Question:
I Have attached an image showing my data and what i want to achieve.
My code is not working properly . it copies data for 14 and bb1 and after that it gets stuck in the loop. Please help me to correct.
Why i want to use find method is , in H row for ex , i will have around 20 to 30 ids to match in 1000 rows ..so looping a whole row will take long time .
any idea how to correct and optimize the code. thanks
'''
Sub Findandcopy()
Dim shtOld As Worksheet, shtNew As Worksheet
Dim oldRow As Integer
Dim newRow As Integer
Dim i As Integer, id, f As Range
Dim g As Range
Dim currow As Long
Set shtOld = ThisWorkbook.Sheets("Sheet1")
Set shtNew = ThisWorkbook.Sheets("Sheet2")
With shtOld.Range("H1:H30")
Set c = .find("*")
If Not c Is Nothing Then
firstAddress = c.Address
Do
Set f = shtNew.Range("G2:G40").find(c)
If Not f Is Nothing Then
currow = f.Cells.Row
shtNew.Activate
Set g = shtNew.Range("G" & currow).Resize(4, 2)
g.Copy
shtOld.Activate
shtOld.Range("I" & c.Row).Select
ActiveSheet.Paste
End If
Set c = .FindNext("*")
Loop While Not c Is Nothing And c.Address <> firstAddress
End If
End With
End Sub
'''
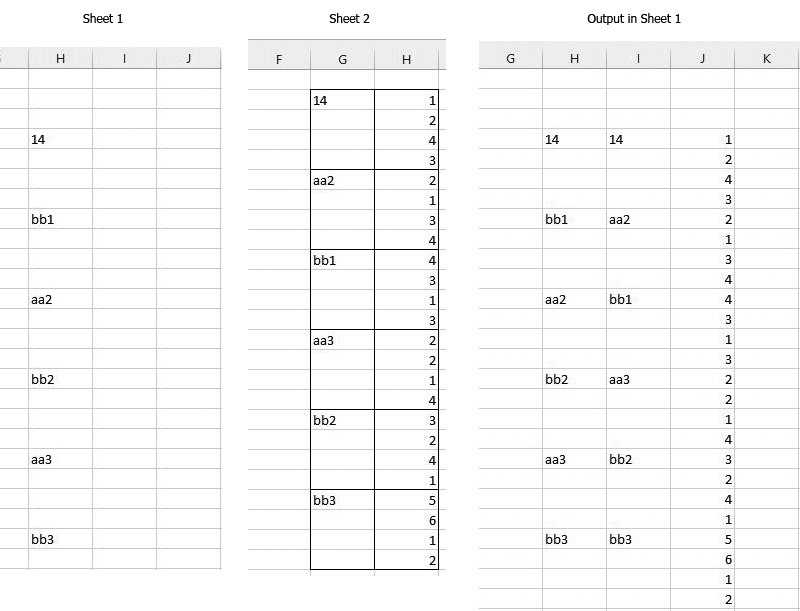
Answer: This is what I came up with.... I didn't use Find and replace, just simply looped through the values in the two source sheets. I've commented the code so it should be reasonably easy to see what it's doing.
I've tested it and it worked on some data I replicated from the screenprints you provided.
---
'''
Sub Findandcopy()
Dim sourceSht1 As Worksheet _
, sourceSht2 As Worksheet _
, destinationSht As Worksheet
Dim sourceValue As String
Dim endRow As Long
Dim counter As Integer
Set sourceSht1 = Sheet1
Set sourceSht2 = Sheet2
Set destinationSht = Sheet3
On Error GoTo Err
Application.ScreenUpdating = False
Application.Calculation = xlCalculationManual
'get the end row of sourceSht2 (column H)
endRow = sourceSht2.Range("H" & sourceSht2.UsedRange.Count + 1).End(xlUp).Row
'loop backwards as the sourceSht1 value that we want to get is after the beginning
For i = endRow To 1 Step -1
counter = counter + 1
'get value from sourceSht 1
If sourceSht1.Cells(i, 8).Value <> "" Then _
sourceval = sourceSht1.Cells(i, 8).Value
'we always copy the number from sourceSht2
destinationSht.Cells(i, 10).Value = sourceSht2.Cells(i, 8).Value
'if the counter is 4 then we've reached the top of the list
If counter = 4 Then
'value in column G is always at the top of the section (sourceSht2)
destinationSht.Cells(i, 9).Value = sourceSht2.Cells(i, 8).Value
'copy the value we stored from sourceSht1 (set number format to text)
destinationSht.Cells(i, 8).NumberFormat = "@"
destinationSht.Cells(i, 8).Value = sourceval
'reset sourceval in case next section doesn't have any value in column H
sourceval = ""
'reset counter
counter = 0
End If
Next i
Application.ScreenUpdating = True
Application.Calculation = xlCalculationAutomatic
Exit Sub
Err:
Application.ScreenUpdating = True
Application.Calculation = xlCalculationAutomatic
End Sub
'''